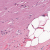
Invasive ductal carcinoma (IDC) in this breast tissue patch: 0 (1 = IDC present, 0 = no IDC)